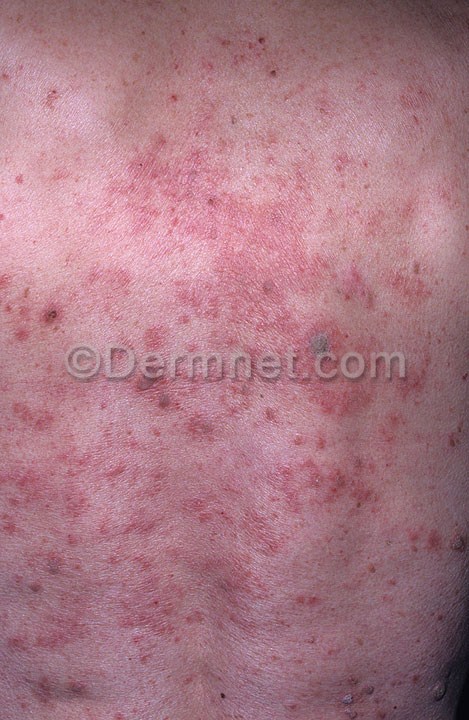
Disease: Seborrheic Keratoses and other Benign Tumors